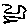
Label: zigzag